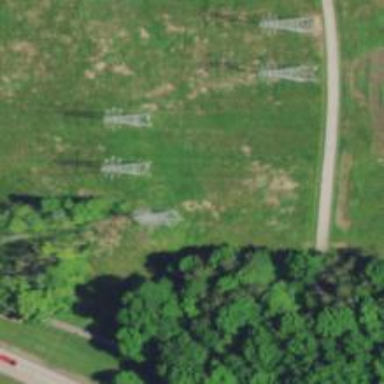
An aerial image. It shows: Lattice structure tower used for power transmission.